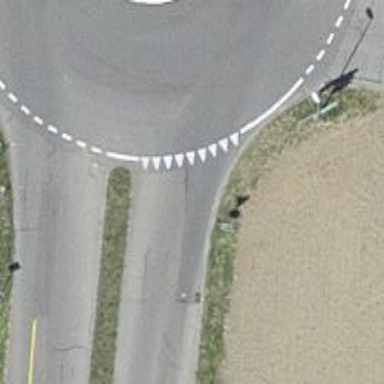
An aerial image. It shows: Road with "give way" sign.